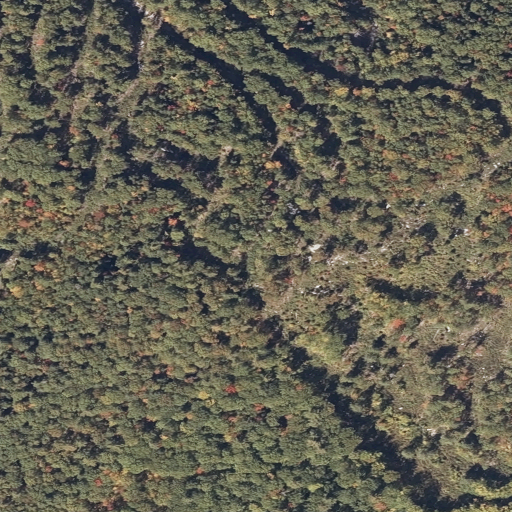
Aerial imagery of mountain in Maine named Hawk Mountain containing mixed forest, deciduous forest, shrub, grassland, evergreen forest, and pasture